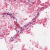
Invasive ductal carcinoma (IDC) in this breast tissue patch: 0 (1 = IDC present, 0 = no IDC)